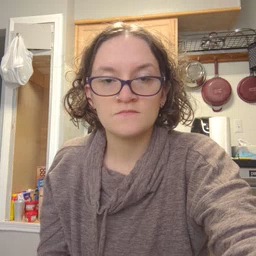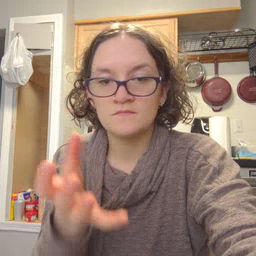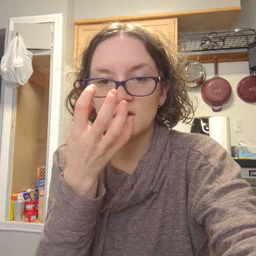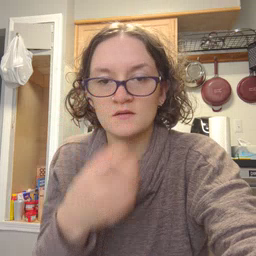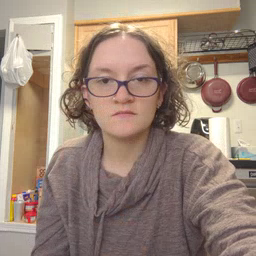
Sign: mad